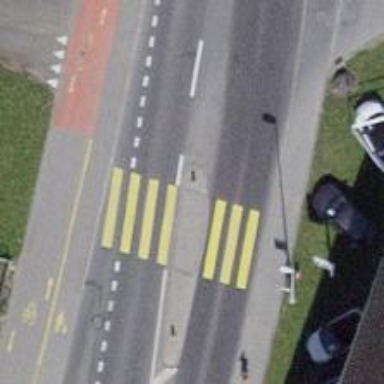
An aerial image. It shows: Zebra crossing on footway.